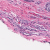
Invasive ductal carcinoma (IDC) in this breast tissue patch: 0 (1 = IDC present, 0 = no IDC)